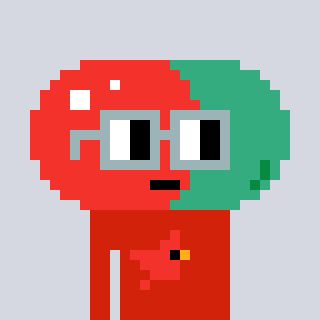
a pixel art character with square dark gray glasses, a pill-shaped head and a red-colored body on a cool background